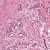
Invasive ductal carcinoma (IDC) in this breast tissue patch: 1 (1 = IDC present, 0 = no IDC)